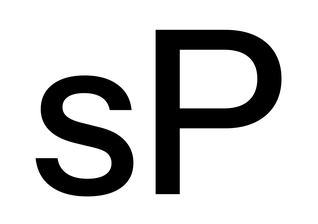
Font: InstrumentSans_Medium